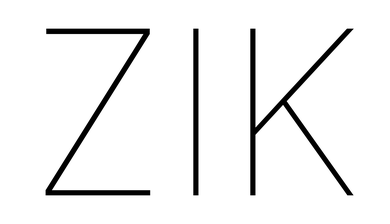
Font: Inter_Thin